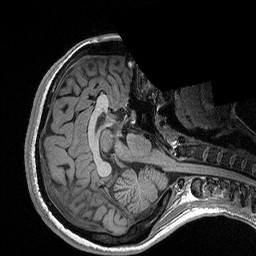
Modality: T1w
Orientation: axial
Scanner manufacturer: siemens
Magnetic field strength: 3 T
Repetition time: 2.3 s
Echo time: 0.00298 s